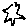
Label: star